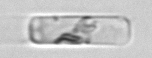
Label: Guinardia_delicatula